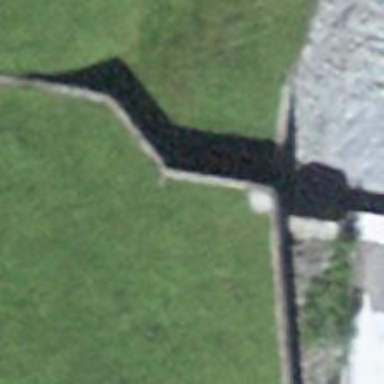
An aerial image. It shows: Retaining wall.